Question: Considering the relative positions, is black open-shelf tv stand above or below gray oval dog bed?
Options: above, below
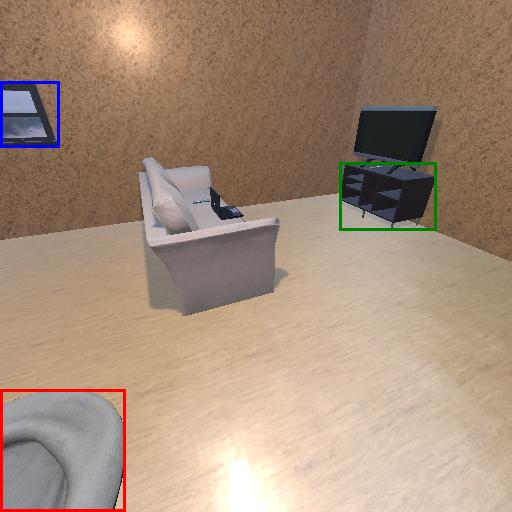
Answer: above